Question: I have a 'CheckBoxList' like this. (There are customer name)

These are customer name and every customer has a customer number ('Unique' -- 'Primary Key')
Table: 'S_TEKLIF'
'MUS_K_ISIM' represent Customer Name
'HESAP_NO' represent Customer Number
I have a 'Send Button' and 'Gridview'.
When i click the Send Button,
In my 'Gridview', I just want run this 'SQL';
'''
SELECT A.HESAP_NO, A.TEKLIF_NO1 || '/' || A.TEKLIF_NO2 AS TEKLIF, A.MUS_K_ISIM,
B.MARKA, C.SASI_NO, C.SASI_DURUM, D.TAS_MAR, RISK_SASI(A.TEKLIF_NO1, A.TEKLIF_NO2, C.SASI_NO) AS RISK,
MV_SASI(A.TEKLIF_NO1, A.TEKLIF_NO2, C.SASI_NO, SYSDATE) AS MV
FROM S_TEKLIF A, S_URUN B, S_URUN_DETAY C, KOC_KTMAR_PR D
WHERE A.TEKLIF_NO1 || A.TEKLIF_NO2 = B.TEKLIF_NO1 || B.TEKLIF_NO2
AND A.TEKLIF_NO1 || A.TEKLIF_NO2 = C.TEKLIF_NO1 || C.TEKLIF_NO2
AND B.SIRA_NO = C.URUN_SIRA_NO
AND B.DISTRIBUTOR = D.DIST_KOD
AND B.MARKA = D.MARKA_KOD
AND B.URUN_KOD = D.TAS_KOD
AND A.HESAP_NO IN (
'''
But as you can see bottom of th 'SQL', I just want to show "" in my Gridview.
How can i do that?
What should be in my 'Send_Click()' function and in my 'SQL'?
Best Regards, Soner
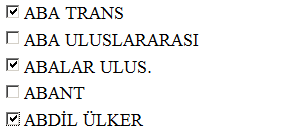
Answer: I am making statment in plain english format
in your button click event add the code below
'''
protected void mybutton_click()
{
StringBuilder sb = new StringBuilder();
foreach(ListItem item in CustomerListBox.Items)
{
If(item.selected)
{
sb.Append(item.SelectedValue+",");
}
}
FillGridview(sb);
}
private void FillGridview(StringBuilder sb)
{
string s = sb.tostring().remove().lastindexof(",");
//pass this string as param and set it your where condition.
// Get the datatble or collection and bind grid.
}
Select your desired columsn to display
From Your Tables (put joins if required)
Where CustomerNumber IN (@CommaSeparatedAboveString_s);
'''